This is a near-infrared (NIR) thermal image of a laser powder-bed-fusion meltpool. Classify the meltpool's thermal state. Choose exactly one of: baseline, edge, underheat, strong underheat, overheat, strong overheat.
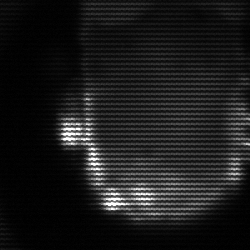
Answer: baseline